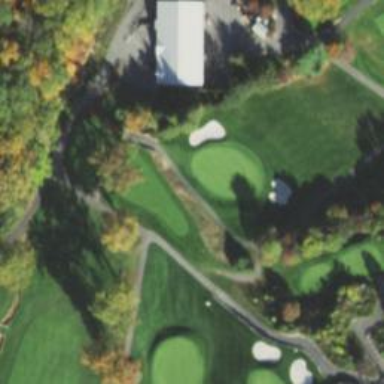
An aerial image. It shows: Path for both roads and golfers.